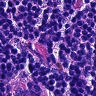
Metastatic tissue present: no